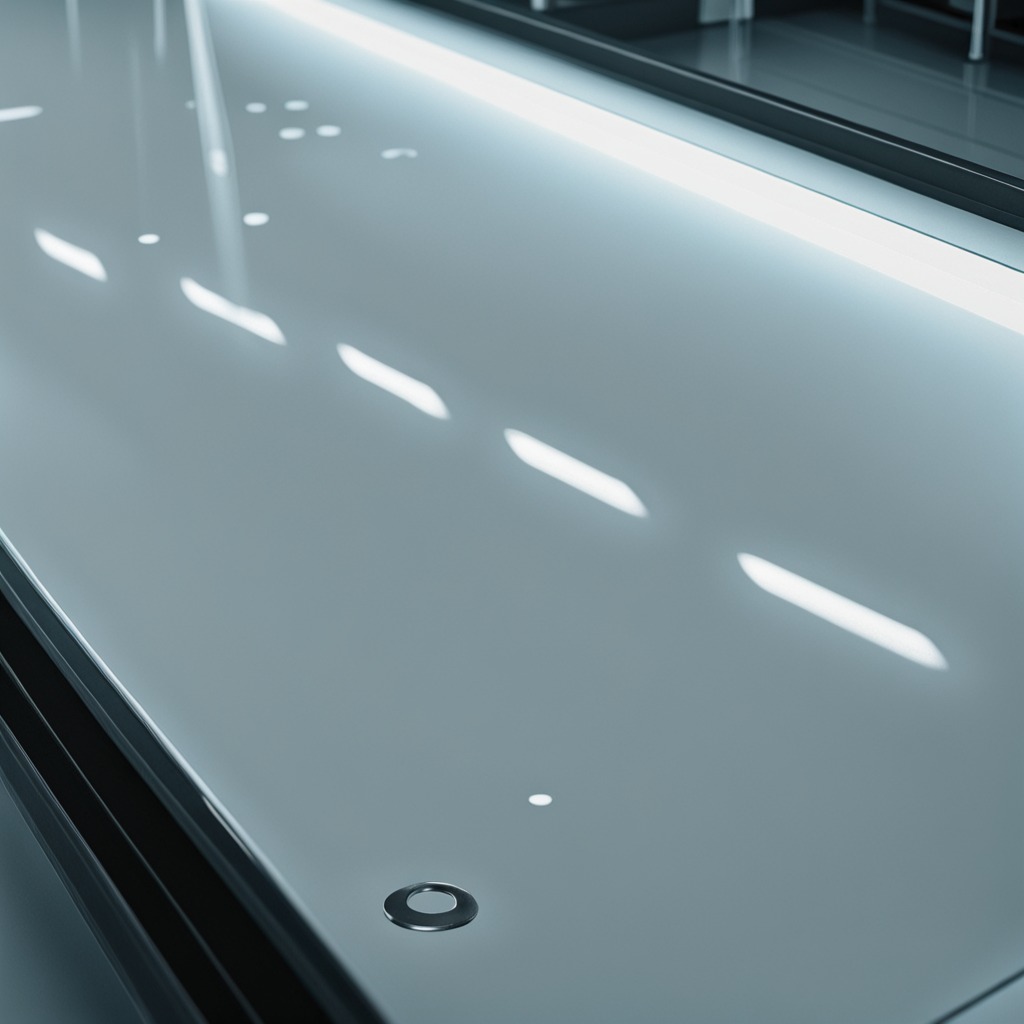
A flat metal washer is lying on the high-gloss table in a ship maintenance bay industrial lighting.